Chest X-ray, AP view. Patient: 9 years old, sex M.
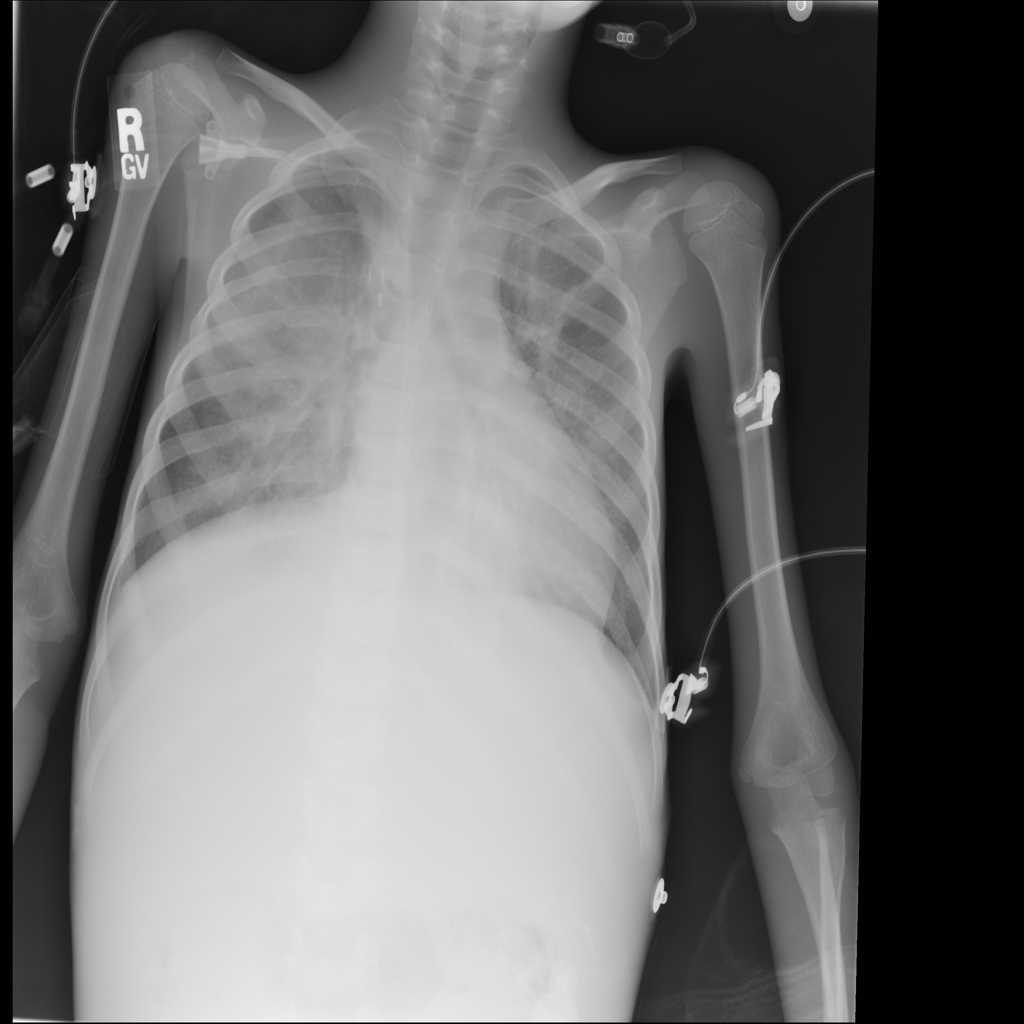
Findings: Consolidation, Effusion, Mass